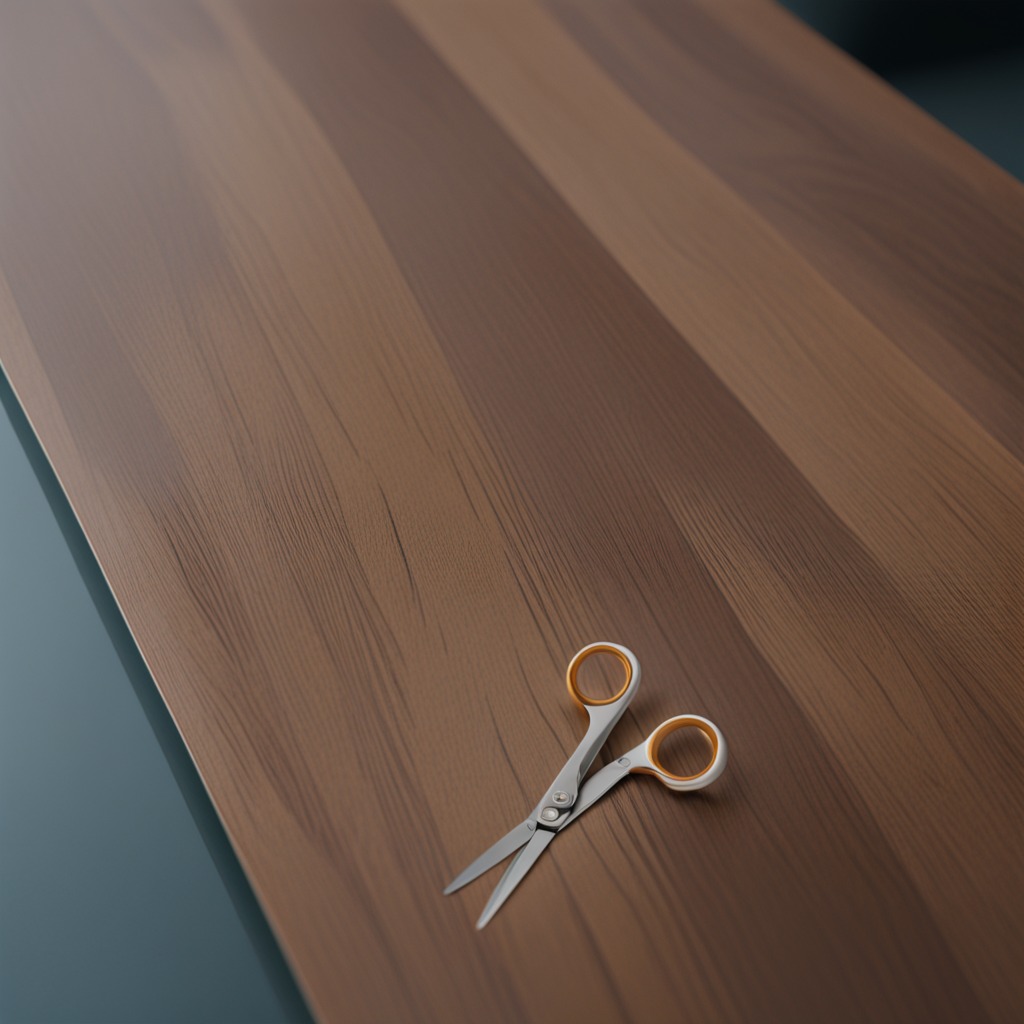
A scissor is lying on the table.